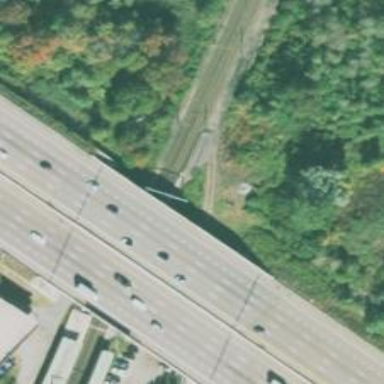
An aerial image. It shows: Railway track with contact line for electrification.